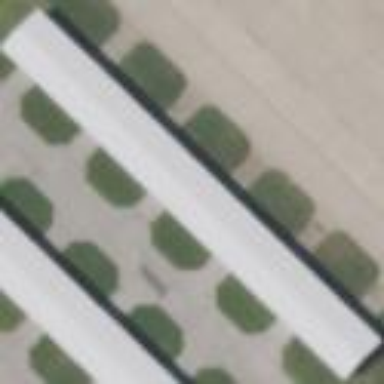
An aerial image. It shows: Hangar building at airport.